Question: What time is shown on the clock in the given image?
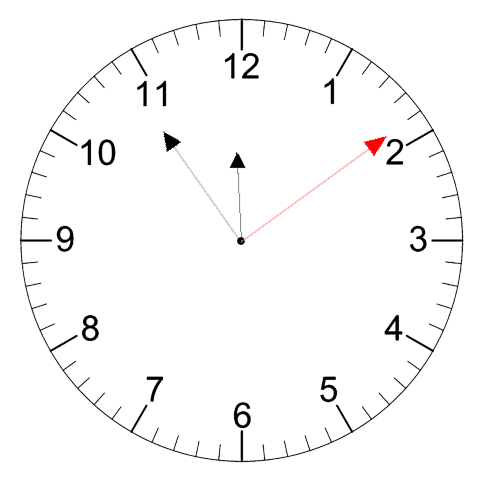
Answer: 11:54:09